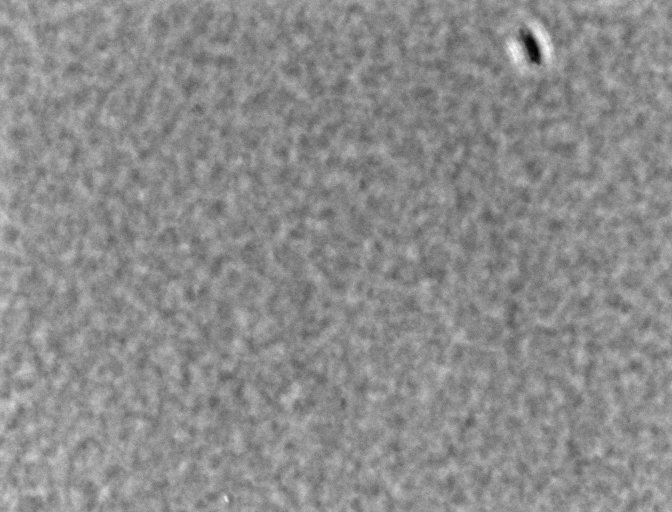
Bacillus coagulans